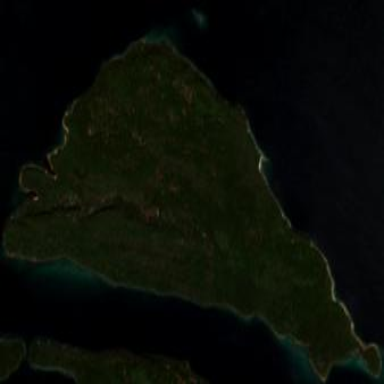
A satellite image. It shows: Island.